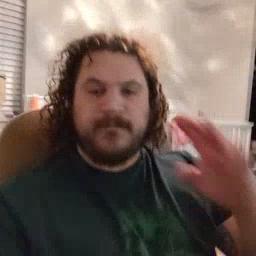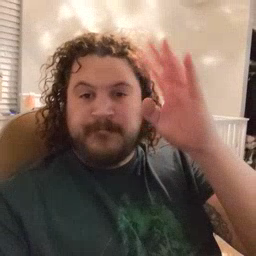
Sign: pretend